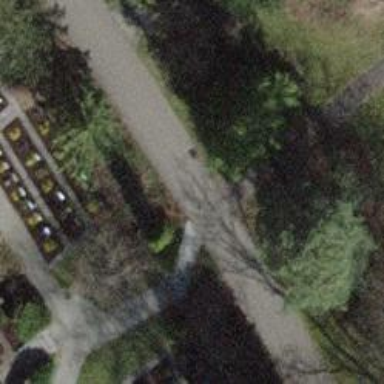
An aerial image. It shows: Set of steps on the road.